Question: I am hoping to indent the second line of the label so that it never goes behind the starting point of first line.
Here is my HTML:-
'''
<label for="ui-multiselect-edit-1" title="" class="ui-corner-all ui-state-hover">
<input id="ui-multiselect-edit-1" name="multiselect_edit-selective" type="checkbox" value="Cost-of something" title="">
<span>Cost-driven / restructuring transformations</span>
</label>
'''
## This is how it looks

Can I tweak it so that transformations don't go behind the Cost?
Thanks
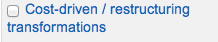
Answer: One option would be to float the 'input' element to the left and then change the display of the 'span' element to 'table'. <URL>
'''
label > input {
float:left;
}
label > span {
display:table;
}
'''
It's worth noting that <URL> 'display:table'.
---
Alternatively, change the display of the 'span' element to 'block' and add a 'margin-left' value equal to the width of the checkbox element + padding.. <URL>
'''
label > span {
margin-left:28px;
display:block;
}
'''